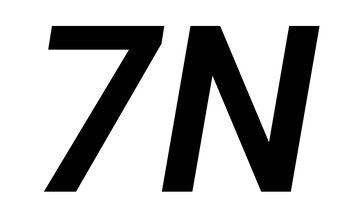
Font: Roboto-Italic_SemiBold_Italic